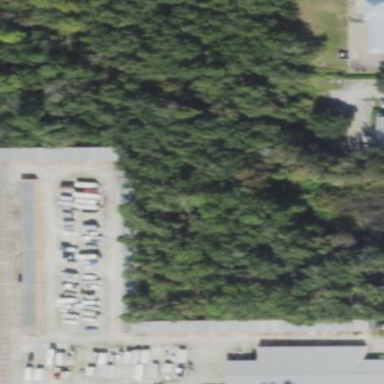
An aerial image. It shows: Storage rental shop called Public Storage located in building.